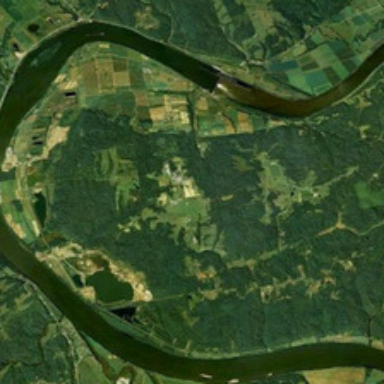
Many green trees are in two sides of a curved river .